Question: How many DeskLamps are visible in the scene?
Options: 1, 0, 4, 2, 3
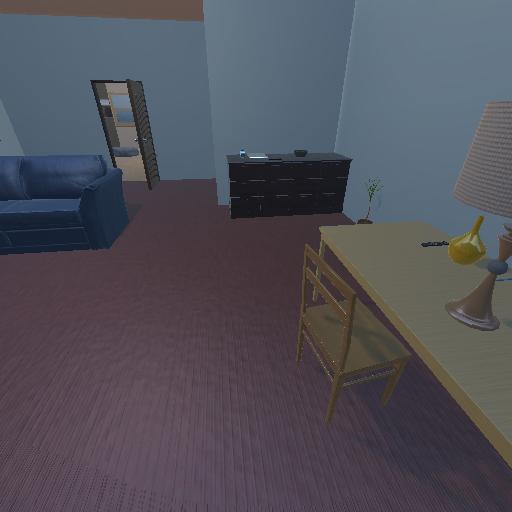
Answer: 1